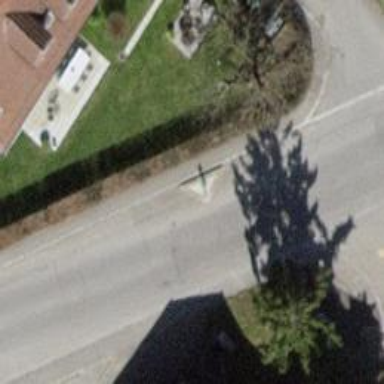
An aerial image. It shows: Traffic calming feature called choker.